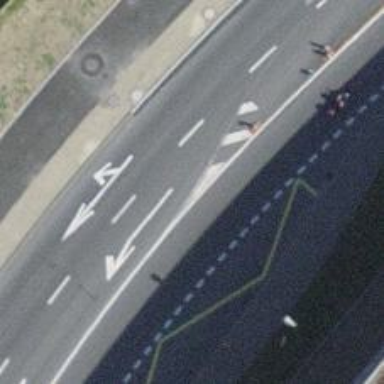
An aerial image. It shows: Secondary road with asphalt surface. It has separate sidewalks on both sides.